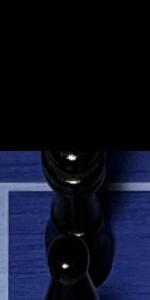
Label: Queen_Black